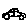
Label: car